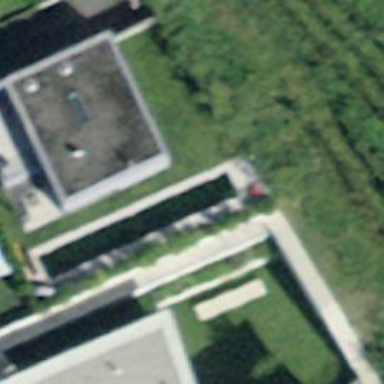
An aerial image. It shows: Building.